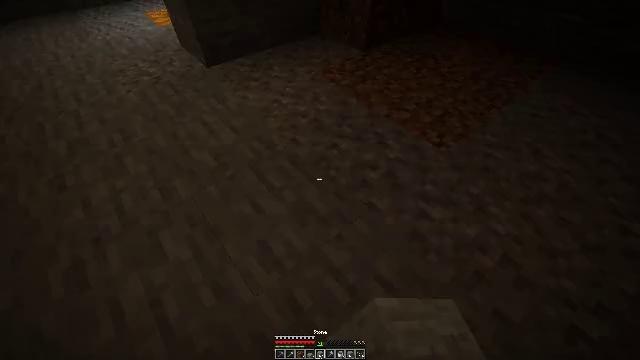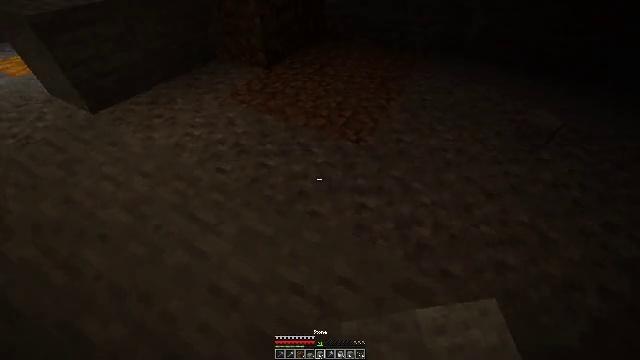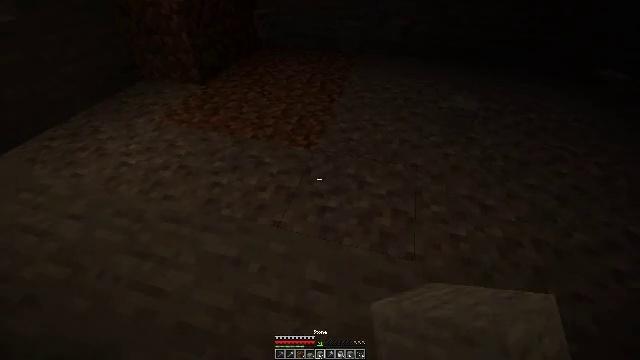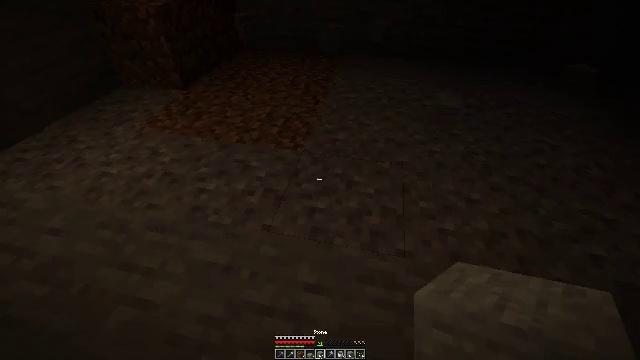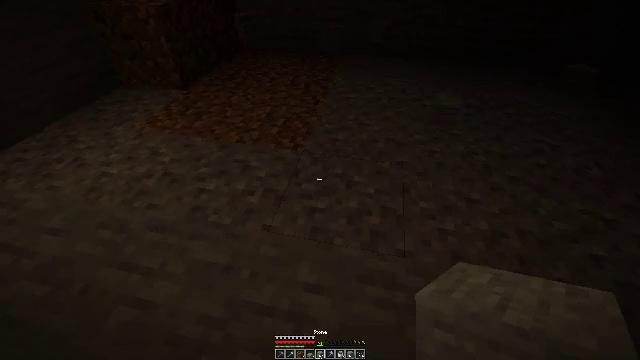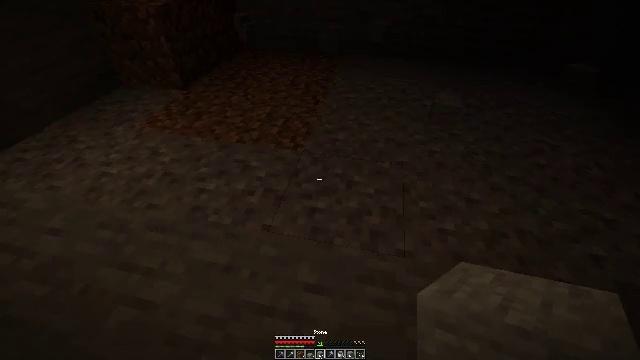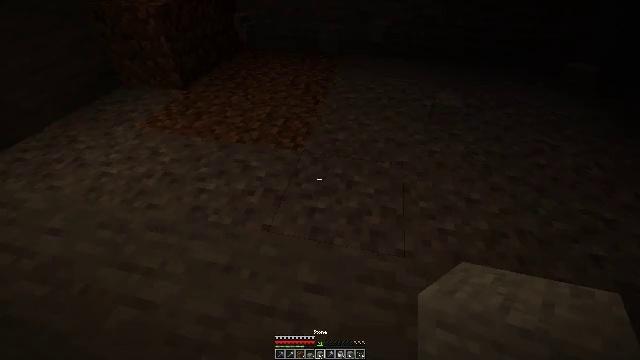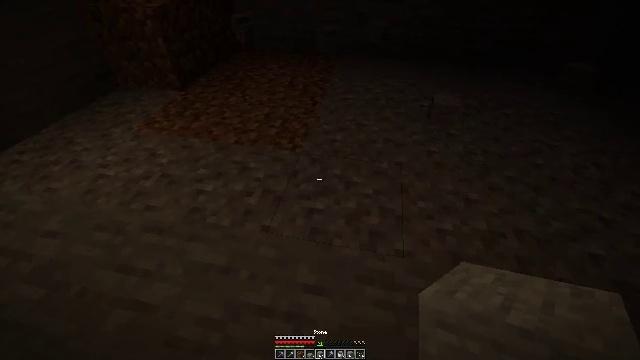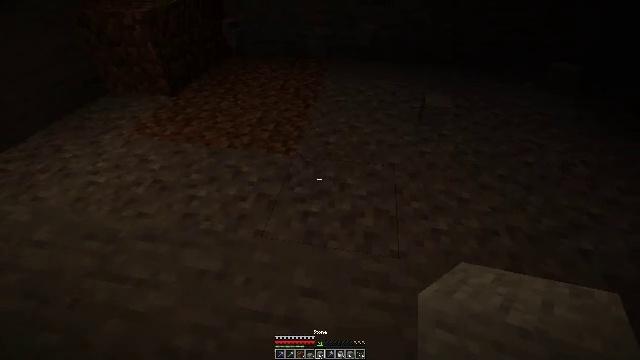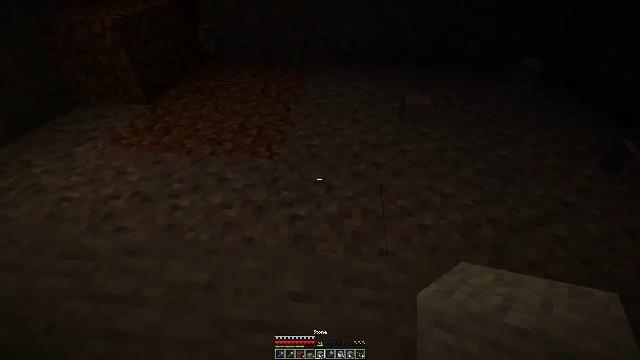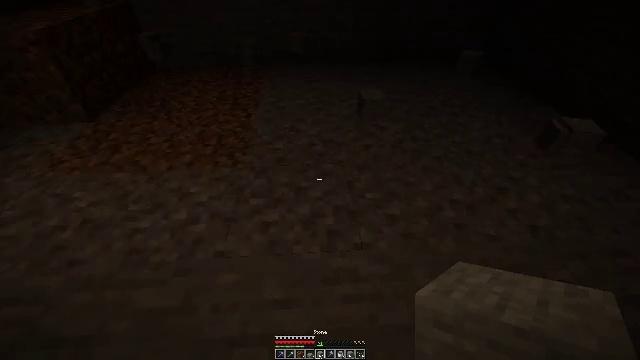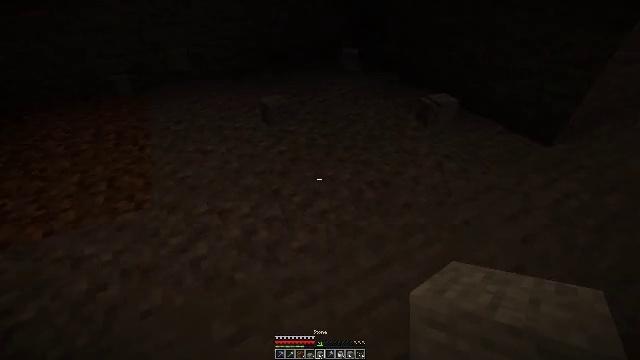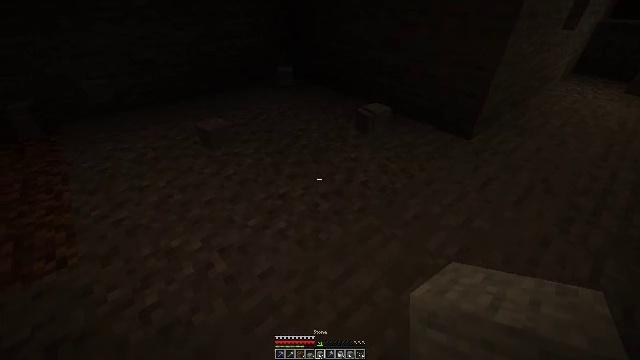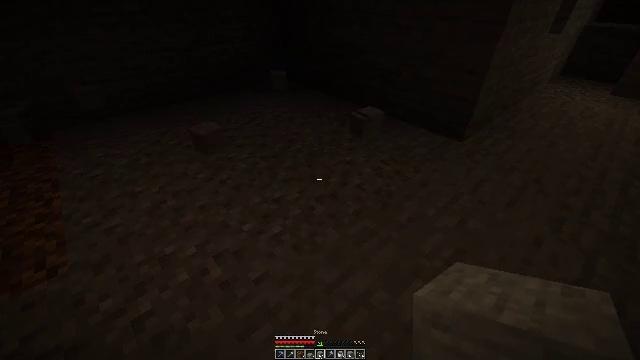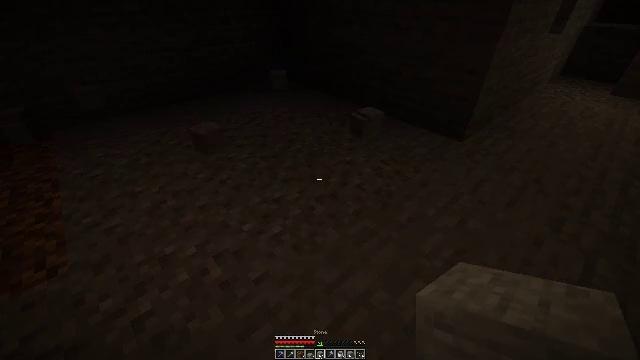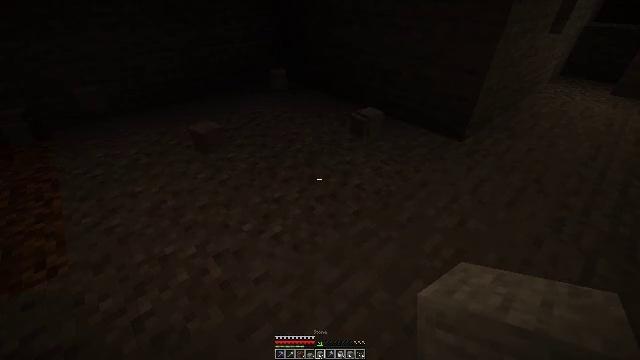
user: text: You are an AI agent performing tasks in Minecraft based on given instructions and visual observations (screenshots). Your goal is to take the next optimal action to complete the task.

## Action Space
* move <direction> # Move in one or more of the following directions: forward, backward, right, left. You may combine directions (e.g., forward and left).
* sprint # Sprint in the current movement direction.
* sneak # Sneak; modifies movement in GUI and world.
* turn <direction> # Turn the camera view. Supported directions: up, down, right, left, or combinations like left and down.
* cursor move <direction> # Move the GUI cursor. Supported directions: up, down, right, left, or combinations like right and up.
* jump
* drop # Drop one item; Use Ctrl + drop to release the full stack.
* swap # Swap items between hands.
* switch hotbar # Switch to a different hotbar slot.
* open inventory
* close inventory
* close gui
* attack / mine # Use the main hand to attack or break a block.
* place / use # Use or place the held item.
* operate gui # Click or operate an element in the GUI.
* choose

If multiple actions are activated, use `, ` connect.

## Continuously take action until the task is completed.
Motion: motion action
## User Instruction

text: Gather gravel by digging.
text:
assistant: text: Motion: turn right and up
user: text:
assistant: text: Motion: turn right and up
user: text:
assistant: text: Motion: turn right
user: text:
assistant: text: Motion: no_op
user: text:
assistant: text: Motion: no_op
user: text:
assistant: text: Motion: no_op
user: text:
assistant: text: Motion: no_op
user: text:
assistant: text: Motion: turn right
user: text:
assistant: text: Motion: turn right
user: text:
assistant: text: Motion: turn right
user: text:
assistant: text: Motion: turn right and up
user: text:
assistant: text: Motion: turn right and up
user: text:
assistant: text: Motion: turn right
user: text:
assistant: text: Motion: no_op
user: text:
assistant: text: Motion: no_op
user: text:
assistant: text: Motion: no_op
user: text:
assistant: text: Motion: no_op
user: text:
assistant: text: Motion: no_op
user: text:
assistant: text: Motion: no_op
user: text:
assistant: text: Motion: no_op
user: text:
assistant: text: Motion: no_op
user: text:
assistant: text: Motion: no_op
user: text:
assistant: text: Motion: no_op
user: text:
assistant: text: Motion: no_op
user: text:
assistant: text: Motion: no_op
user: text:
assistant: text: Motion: no_op
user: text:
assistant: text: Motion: no_op
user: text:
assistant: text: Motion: no_op
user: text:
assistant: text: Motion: no_op
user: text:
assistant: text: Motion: no_op